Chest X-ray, AP view. Patient: 17 years old, sex F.
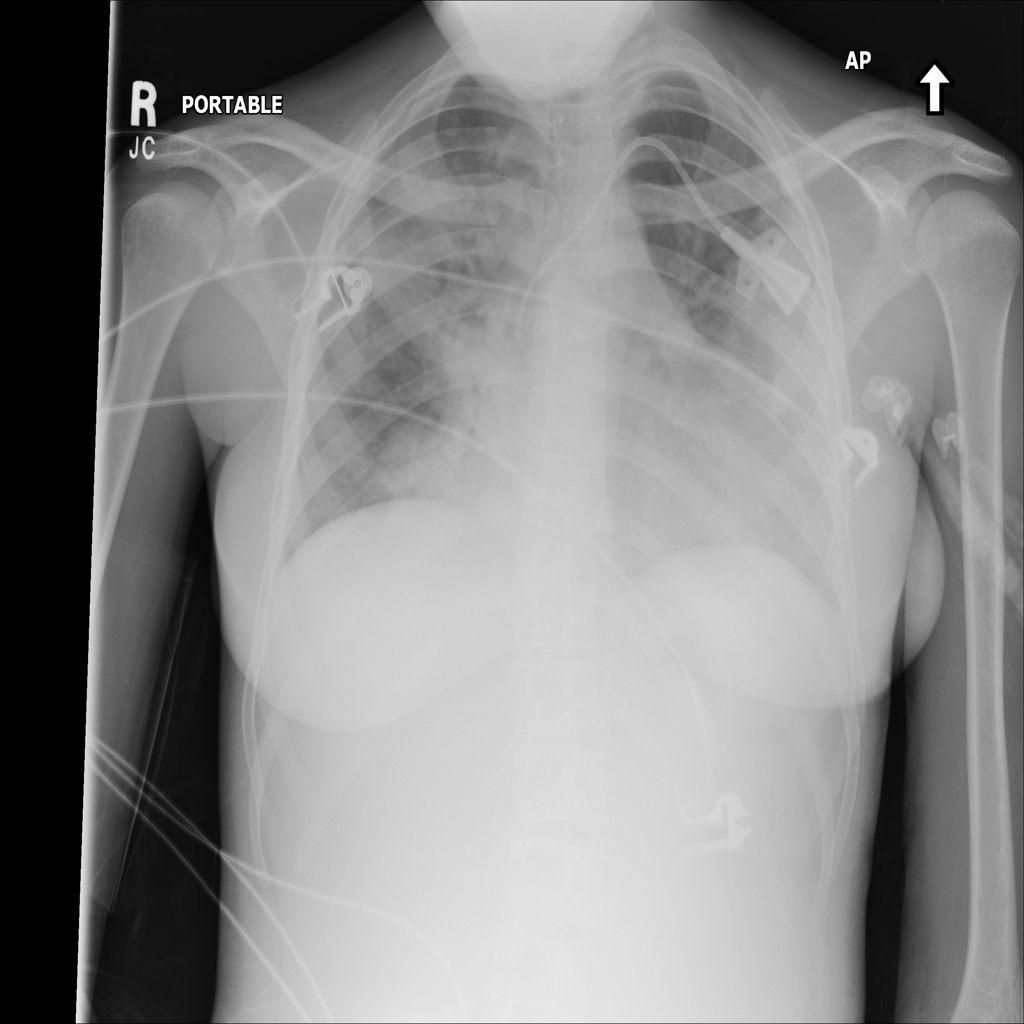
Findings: Infiltration